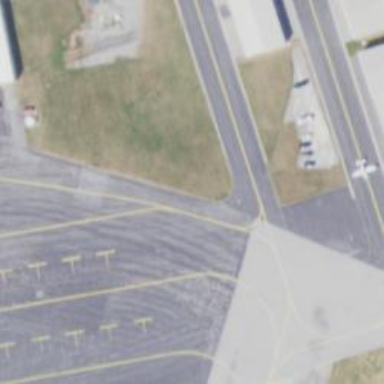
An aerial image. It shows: View of taxiway at the airport.